【题型】证明题　【知识点】解析几何　【难度】hard
已知圆 \(O: x^2 + y^2 = 1\)，双曲线 \(\Gamma: x^2 - \frac{y^2}{b^2} = 1\)，直线 \(l: y = kx + b\)，其中 \(k \in \mathbb{R}, b > 0\).

\noindent (1) 当 \(b = 2\) 时，求双曲线 \(\Gamma\) 的离心率；

\noindent (2) 若 \(l\) 与圆 \(O\) 相切，证明：\(l\) 与双曲线 \(\Gamma\) 的左右两支各有一个公共点；

\noindent (3) 设 \(l\) 与 \(y\) 轴交于点 \(P\)，与圆 \(O\) 交于点 \(A\)、\(B\)，与双曲线 \(\Gamma\) 的左右两支分别交于点 \(C\)、\(D\)，四个点从左至右依次为 \(C\)、\(A\)、\(B\)、\(D\)。当 \(k = \frac{\sqrt{2}}{2}\) 时，是否存在实数 \(b\)，使得 \(\overrightarrow{PA} \cdot \overrightarrow{PC} = \overrightarrow{PB} \cdot \overrightarrow{PD}\) 成立？若存在，求出 \(b\) 的值；若不存在，说明理由.

\vspace{1em}
【解答】
\noindent 【答案】(1) \(\sqrt{5}\).

\noindent (2) 证明见解析

\noindent (3) \(b = \frac{\sqrt{3}}{2}\)

\vspace{1em}

\noindent 【知识点】求双曲线的离心率或离心率的取值范围、双曲线中存在定点满足某条件问题、讨论双曲线与直线的位置关系

\vspace{1em}

\noindent 【分析】（1）根据离心率公式即可；

\noindent （2）联立双曲线和直线方程，根据韦达定理即可证明；

\noindent （3）联立圆和直线方程，得到韦达定理式和判别式，再联立双曲线方程和直线方程，得到韦达定理式和判别式，再将向量点乘式化成横坐标关系，再代入化简即可.

\vspace{1em}

\noindent 【详解】（1）由题意，\(a^2 = 1, b^2 = 4\)，所以，\(c^2 = a^2 + b^2 = 5\)，

\noindent 因此，双曲线 \(\Gamma\) 的离心率 \(e = \frac{c}{a} = \sqrt{5}\).

\vspace{1em}

\noindent （2）由直线 \(l\) 与圆 \(O\) 相切，得 \(\frac{|b|}{\sqrt{k^2 + 1}} = 1\)，即 \(b^2 = k^2 + 1 > 0\)，

\[
\begin{cases}
x^2 - \frac{y^2}{b^2} = 1, \\
y = kx + b
\end{cases}
\]
得 \((b^2 - k^2)x^2 - 2kbx - 2b^2 = 0\)，

\noindent 即 \(x^2 - 2kbx - 2b^2 = 0\)，

\noindent 该一元二次方程的判别式 \(\Delta = 4k^2b^2 + 8b^2 = 4b^2(k^2 + 2) > 0\)，

\noindent 因此有两个不相等的实数根，

\noindent 且两根之积为 \(-2b^2 < 0\)，因此两根一正一负，

\noindent 即 \(l\) 与双曲线 \(\Gamma\) 的左右两支各有一个公共点.

\vspace{1em}

\noindent （3）设 \(A(x_1, y_1), B(x_2, y_2), C(x_3, y_3), D(x_4, y_4)\)，

\[
\begin{cases}
x^2 + y^2 = 1, \\
y = kx + b
\end{cases}
\]
得 \((1 + k^2)x^2 + 2kbx + b^2 - 1 = 0\)，得
\[
\begin{cases}
x_1 + x_2 = \frac{-2kb}{1 + k^2}, \\
x_1x_2 = \frac{b^2 - 1}{1 + k^2},
\end{cases}
\]

\noindent 由 \(\Delta_1 > 0\) 可得 \(b^2 - k^2 < 1\).

\[
\begin{cases}
x^2 - \frac{y^2}{b^2} = 1, \\
y = kx + b
\end{cases}
\]
得 \((b^2 - k^2)x^2 - 2kbx - 2b^2 = 0\)，得
\[
\begin{cases}
x_3 + x_4 = \frac{2kb}{b^2 - k^2}, \\
x_3x_4 = \frac{-2b^2}{b^2 - k^2}.
\end{cases}
\]

\noindent \(\Delta_2 > 0\) 且分别交于左右两支可得
\[
\begin{cases}
2b^2 - k^2 > 0, \\
b^2 - k^2 > 0
\end{cases}
\]

\noindent 又 \(\overrightarrow{PA} \cdot \overrightarrow{PC} = \overrightarrow{PB} \cdot \overrightarrow{PD}\)，又 \(C\)、\(A\)、\(B\)、\(D\) 四个点在同一直线上，

\[
\therefore |\overrightarrow{PA}| \cdot |\overrightarrow{PC}| = |\overrightarrow{PB}| \cdot |\overrightarrow{PD}| \Rightarrow \frac{|\overrightarrow{PA}|}{|\overrightarrow{PB}|} = \frac{|\overrightarrow{PD}|}{|\overrightarrow{PC}|} \Rightarrow \frac{|x_1|}{|x_2|} = \frac{|x_4|}{|x_3|},
\]

\[
\therefore \frac{x_1}{x_2} = \frac{x_4}{x_3}, \quad \text{还可得} \quad \frac{x_2}{x_1} = \frac{x_3}{x_4},
\]

\[
\therefore \frac{x_1}{x_2} + \frac{x_2}{x_1} = \frac{x_4}{x_3} + \frac{x_3}{x_4}, \quad \frac{x_1^2 + x_2^2}{x_1x_2} = \frac{x_3^2 + x_4^2}{x_3x_4}, \quad \frac{(x_1 + x_2)^2}{x_1x_2} = \frac{(x_3 + x_4)^2}{x_3x_4},
\]

\[
\text{即} \quad \frac{\left(\frac{-2kb}{1 + k^2}\right)^2}{\frac{b^2 - 1}{1 + k^2}} = \frac{\left(\frac{2kb}{b^2 - k^2}\right)^2}{\frac{-2b^2}{b^2 - k^2}}, \quad \text{化简后可得:} \quad \frac{2b^2}{k^2 + 1} = \frac{b^2 - 1}{k^2 - b^2},
\]

\noindent \(k = \frac{\sqrt{2}}{2}\) 代入后化简可得: \(4b^4 + b^2 - 3 = 0\)，解得 \(b = \pm \frac{\sqrt{3}}{2}\)，由 \(b > 0\)，得 \(b = \frac{\sqrt{3}}{2}\).

\noindent 经检验，此时 \(l\) 与 \(\Gamma\) 两支分别有交点，

\noindent \(\therefore b = \frac{\sqrt{3}}{2}\) 为唯一满足条件的实数 \(b\).

\vspace{1em}

\vspace{1em}

\noindent 【点睛】关键点睛：本题第三问的关键是多次联立，得到韦达定理，再将向量式化简得 \(\frac{|x_1|}{|x_2|} = \frac{|x_4|}{|x_3|}\)，即 \(\frac{(x_1 + x_2)^2}{x_1x_2} = \frac{(x_3 + x_4)^2}{x_3x_4}\)，再代入韦达定理式计算即可.
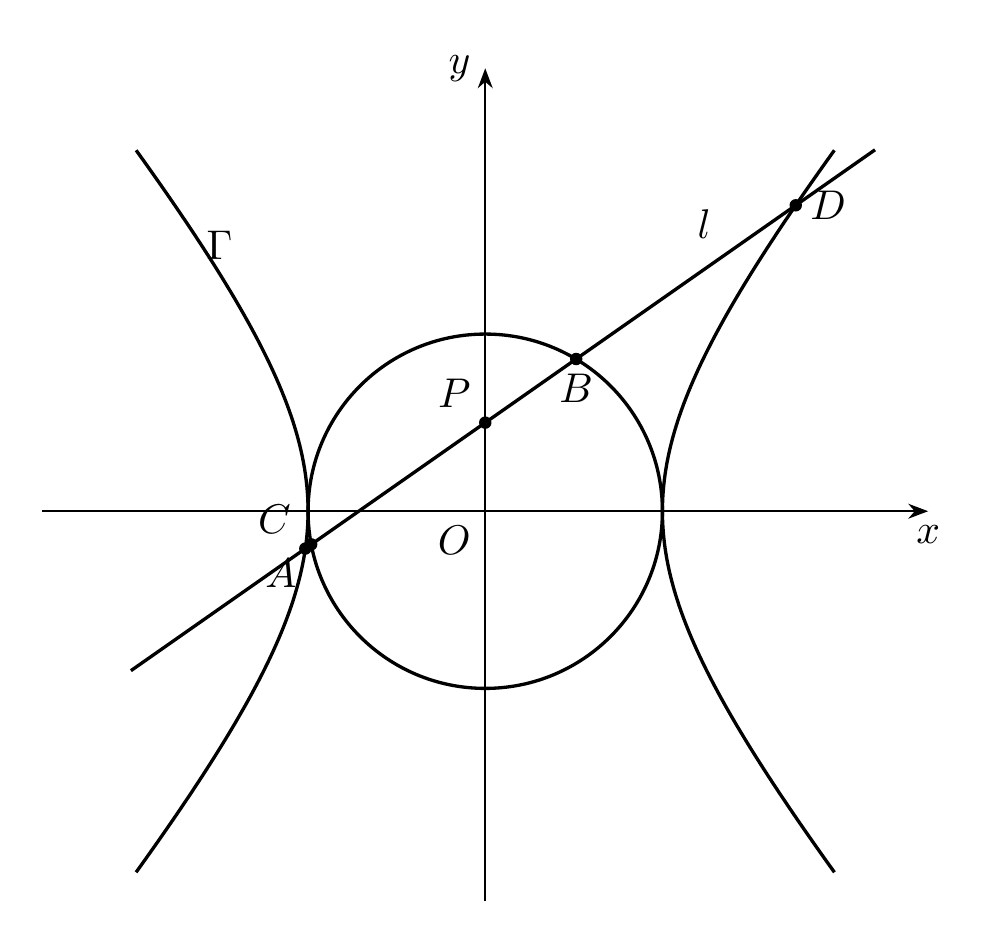